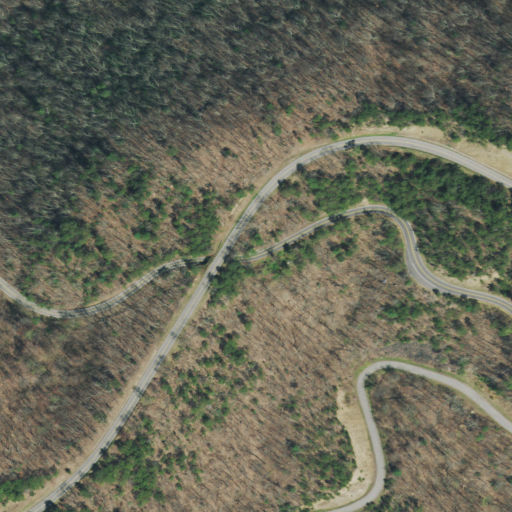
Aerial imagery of gap in Tennessee named Murray Gap containing deciduous forest, mixed forest, open development, low intensity development, and medium intensity development